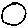
Label: circle